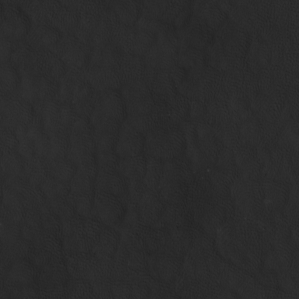
Label: non_frost